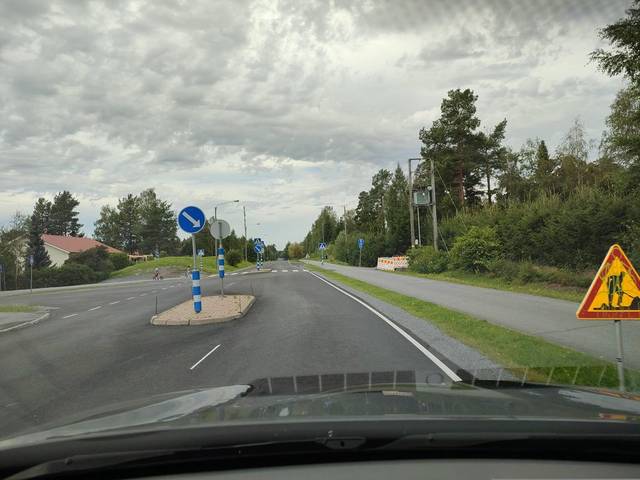
Region: Finland
Coordinates: 62.765, 22.892